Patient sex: M
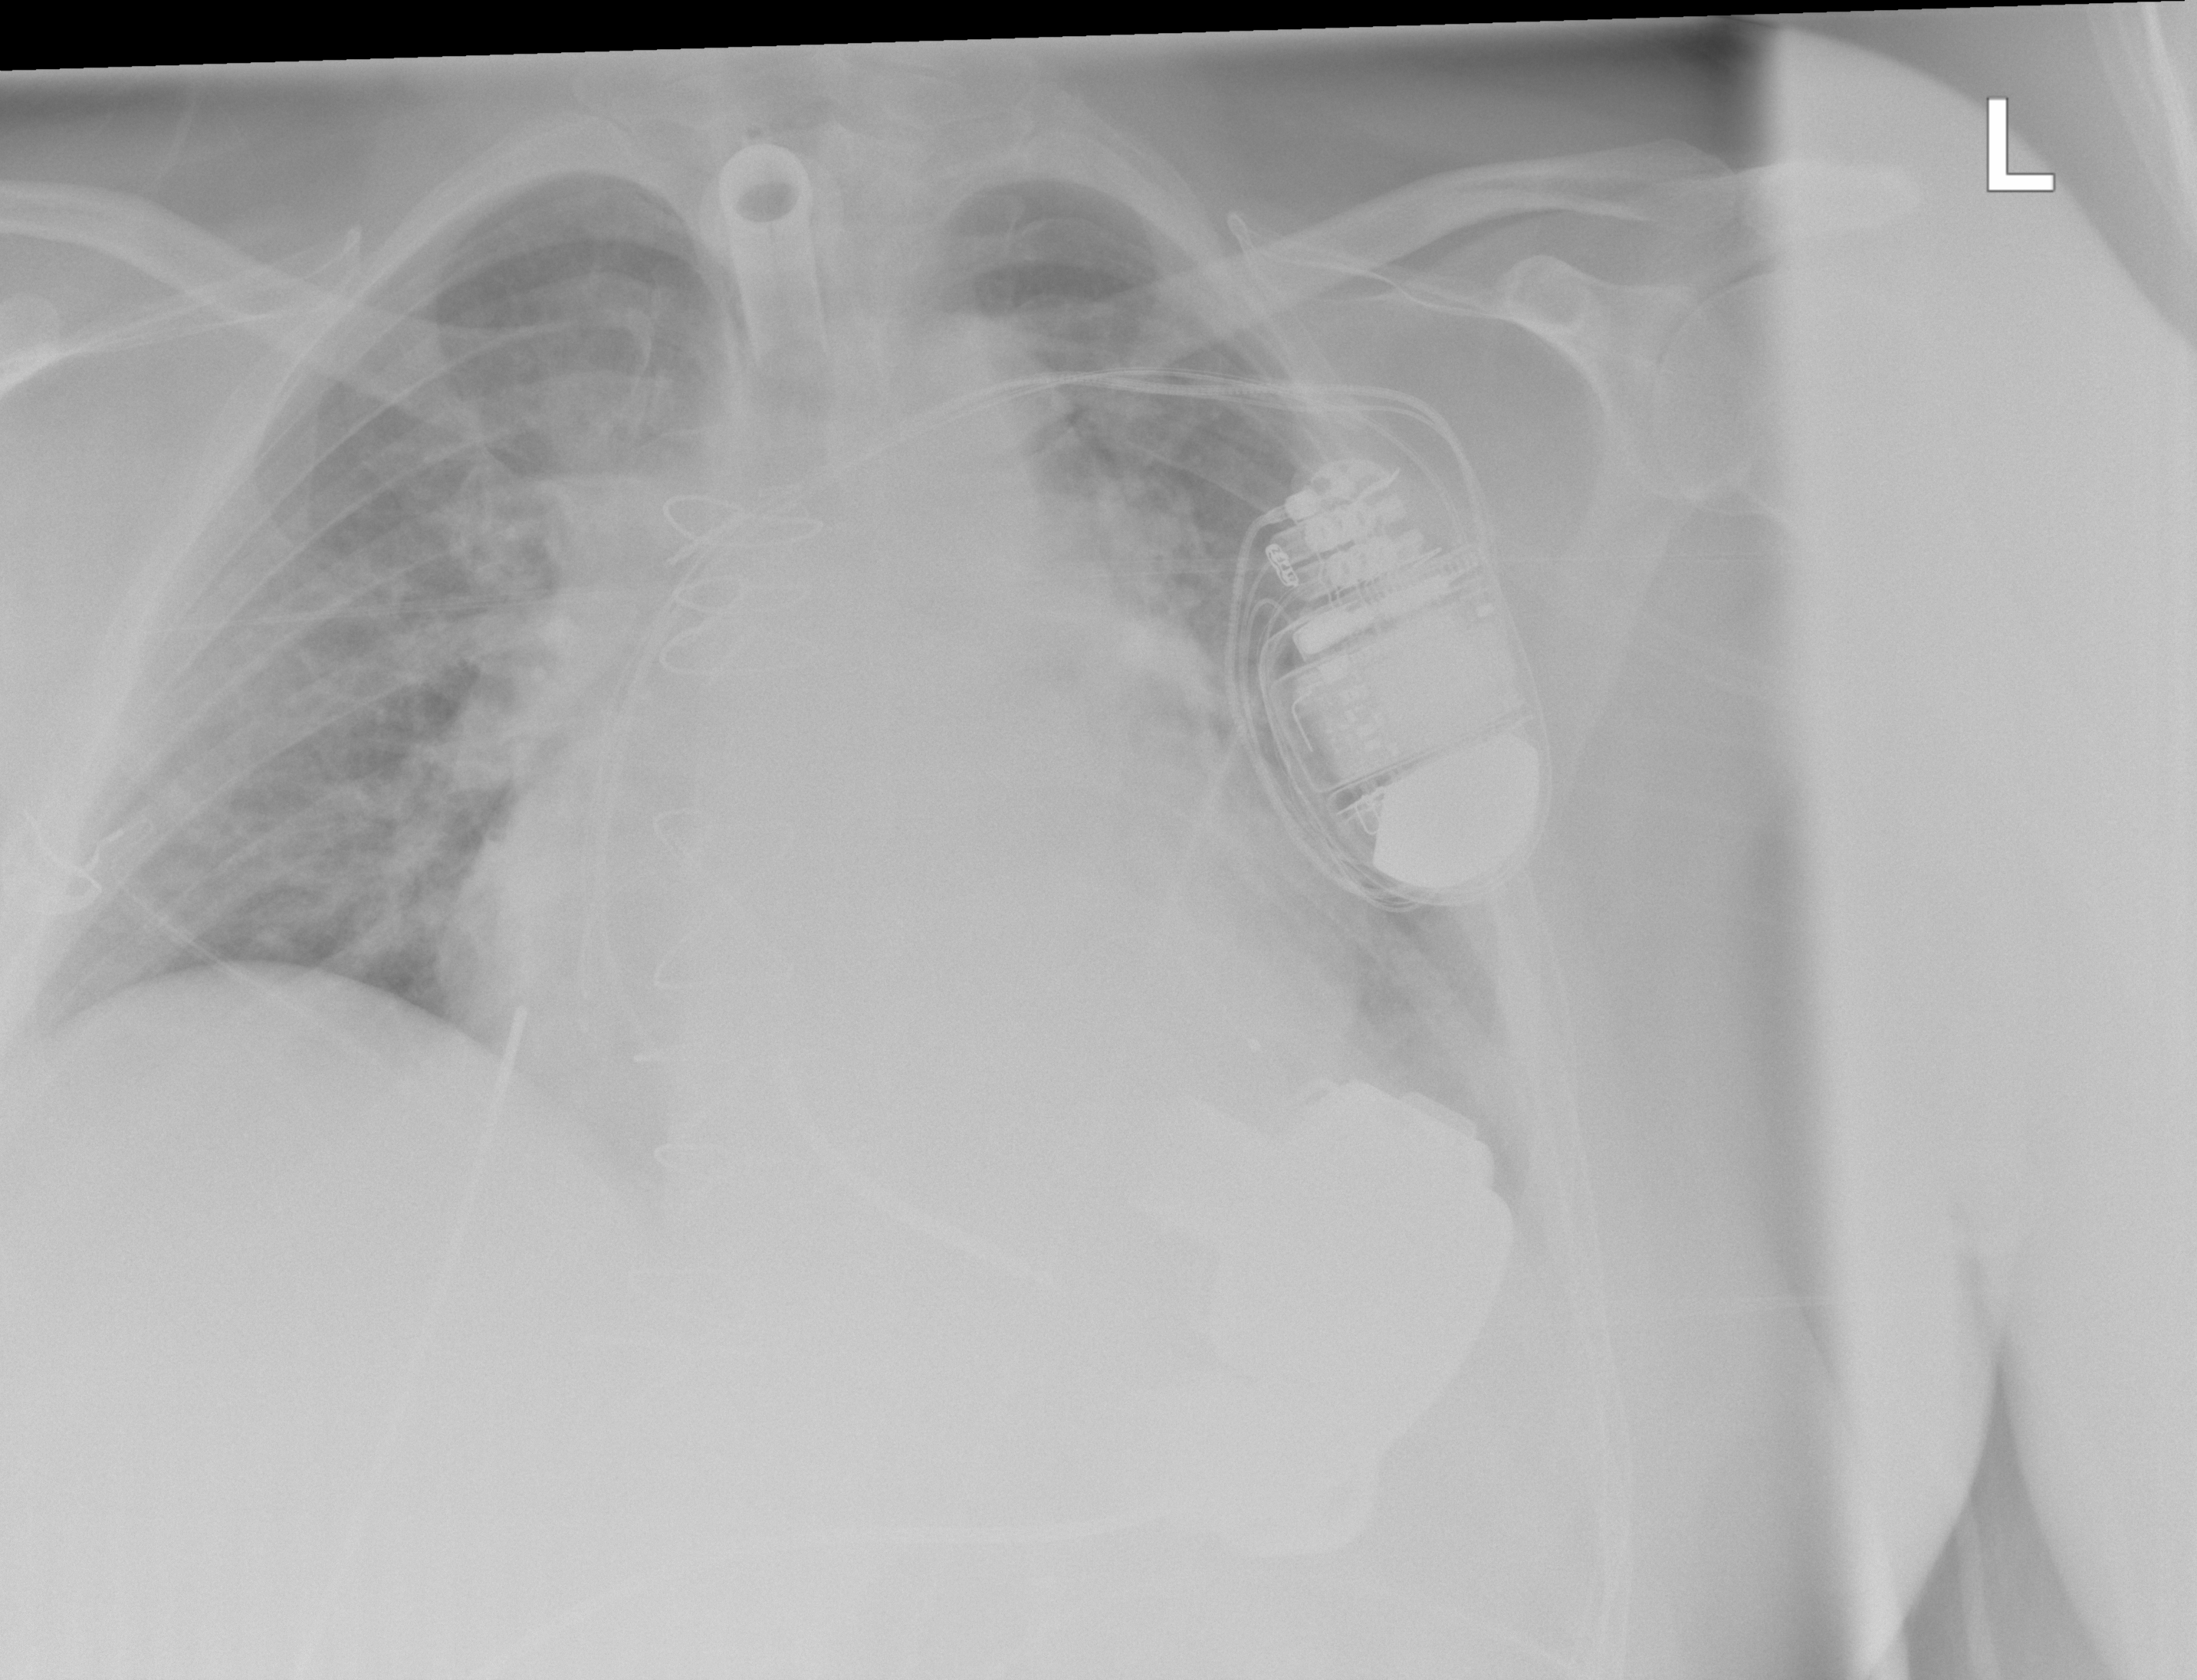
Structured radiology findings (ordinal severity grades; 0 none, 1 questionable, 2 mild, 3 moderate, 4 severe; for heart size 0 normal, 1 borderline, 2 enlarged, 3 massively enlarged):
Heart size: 2
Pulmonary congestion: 2
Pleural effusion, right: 0
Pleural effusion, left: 2
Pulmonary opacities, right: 0
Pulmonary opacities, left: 0
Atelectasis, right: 2
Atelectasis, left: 2